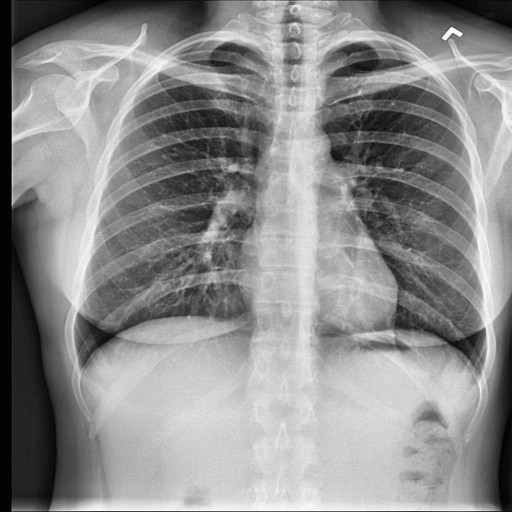
Finding: NORMAL